Field crop: maize
Growth stage: 2
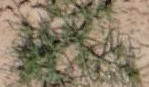
Species: salsola